Question: I'm using eclipse kepler to developer some java program and this morning I have a new problem: eclipse doesn't start. Until yesterday everything worked, but this morning when I try to execute it i get

The log file contains the foolowing exceptions:
'''
!SESSION 2015-07-09 09:55:31.429 -----------------------------------------------
eclipse.buildId=4.3.2.M20140221-1700
java.version=1.7.0_60
java.vendor=Oracle Corporation
BootLoader constants: OS=win32, ARCH=x86, WS=win32, NL=it_IT
Framework arguments: -product org.eclipse.epp.package.jee.product
Command-line arguments: -os win32 -ws win32 -arch x86 -product org.eclipse.epp.package.jee.product
!ENTRY org.eclipse.osgi 4 0 2015-07-09 09:55:31.757
!MESSAGE Startup error
!STACK 1
java.lang.RuntimeException: Exception in org.eclipse.osgi.framework.internal.core.SystemBundleActivator.start() of bundle org.eclipse.osgi.
at org.eclipse.osgi.framework.internal.core.InternalSystemBundle.resume(InternalSystemBundle.java:233)
at org.eclipse.osgi.framework.internal.core.Framework.launch(Framework.java:656)
at org.eclipse.core.runtime.adaptor.EclipseStarter.startup(EclipseStarter.java:275)
at org.eclipse.core.runtime.adaptor.EclipseStarter.run(EclipseStarter.java:177)
at sun.reflect.NativeMethodAccessorImpl.invoke0(Native Method)
at sun.reflect.NativeMethodAccessorImpl.invoke(Unknown Source)
at sun.reflect.DelegatingMethodAccessorImpl.invoke(Unknown Source)
at java.lang.reflect.Method.invoke(Unknown Source)
at org.eclipse.equinox.launcher.Main.invokeFramework(Main.java:636)
at org.eclipse.equinox.launcher.Main.basicRun(Main.java:591)
at org.eclipse.equinox.launcher.Main.run(Main.java:1450)
Caused by: org.osgi.framework.BundleException: Exception in org.eclipse.osgi.framework.internal.core.SystemBundleActivator.start() of bundle org.eclipse.osgi.
at org.eclipse.osgi.framework.internal.core.BundleContextImpl.startActivator(BundleContextImpl.java:734)
at org.eclipse.osgi.framework.internal.core.BundleContextImpl.start(BundleContextImpl.java:683)
at org.eclipse.osgi.framework.internal.core.InternalSystemBundle.resume(InternalSystemBundle.java:225)
... 10 more
Caused by: java.lang.SecurityException: SHA1 digest error for org/eclipse/osgi/internal/module/ResolverImpl.class
at sun.security.util.ManifestEntryVerifier.verify(Unknown Source)
at java.util.jar.JarVerifier.processEntry(Unknown Source)
at java.util.jar.JarVerifier.update(Unknown Source)
at java.util.jar.JarVerifier$VerifierStream.read(Unknown Source)
at sun.misc.Resource.getBytes(Unknown Source)
at java.net.URLClassLoader.defineClass(Unknown Source)
at java.net.URLClassLoader.access$100(Unknown Source)
at java.net.URLClassLoader$1.run(Unknown Source)
at java.net.URLClassLoader$1.run(Unknown Source)
at java.security.AccessController.doPrivileged(Native Method)
at java.net.URLClassLoader.findClass(Unknown Source)
at java.lang.ClassLoader.loadClass(Unknown Source)
at java.lang.ClassLoader.loadClass(Unknown Source)
at org.eclipse.osgi.internal.baseadaptor.StateManager.createResolver(StateManager.java:283)
at org.eclipse.osgi.internal.baseadaptor.StateManager.initializeSystemState(StateManager.java:182)
at org.eclipse.osgi.internal.baseadaptor.StateManager.createSystemState(StateManager.java:195)
at org.eclipse.osgi.internal.baseadaptor.BaseStorage.readStateData(BaseStorage.java:843)
at org.eclipse.osgi.internal.baseadaptor.BaseStorage.getStateManager(BaseStorage.java:799)
at org.eclipse.osgi.baseadaptor.BaseAdaptor.getState(BaseAdaptor.java:387)
at org.eclipse.osgi.internal.baseadaptor.BaseStorage.frameworkStart(BaseStorage.java:923)
at org.eclipse.osgi.baseadaptor.BaseAdaptor.frameworkStart(BaseAdaptor.java:250)
at org.eclipse.osgi.framework.internal.core.SystemBundleActivator.start(SystemBundleActivator.java:60)
at org.eclipse.osgi.framework.internal.core.BundleContextImpl$1.run(BundleContextImpl.java:711)
at java.security.AccessController.doPrivileged(Native Method)
at org.eclipse.osgi.framework.internal.core.BundleContextImpl.startActivator(BundleContextImpl.java:702)
... 12 more
'''
I trid to follow some SO thread like
<URL>
bu nothing to do, How can i solve this problem?
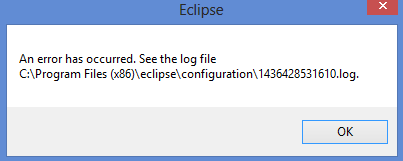
Answer: Something looks wrong in Eclipse own jars,
The error indicates a failure wile loading classes from one jar,
Try to get a fresh copy of the jars and replace it inside Eclipse directory.
If that didn't work, your best bet would be to install a fresh copy of eclipse (and I suggest you install Eclipse-Luna)